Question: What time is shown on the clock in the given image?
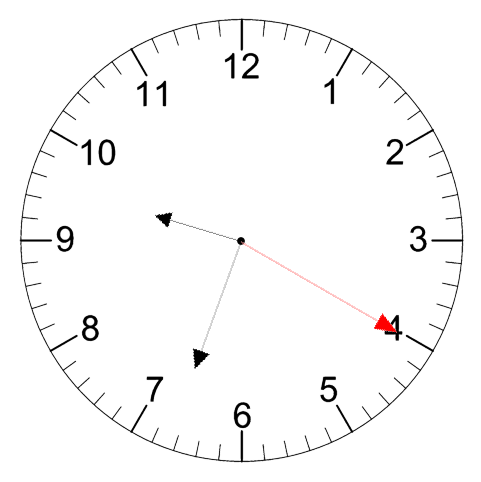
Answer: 09:33:20